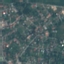
Label: Residential